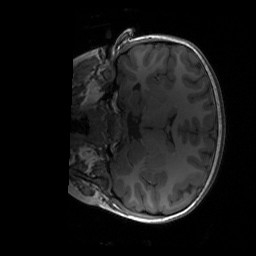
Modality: T1w
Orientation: coronal
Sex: female
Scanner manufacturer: siemens
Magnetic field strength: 3 T
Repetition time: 1.9 s
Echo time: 0.00243 s